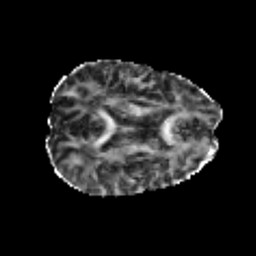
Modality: FA
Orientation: axial
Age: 20
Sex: male
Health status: healthy
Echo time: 0.074 s